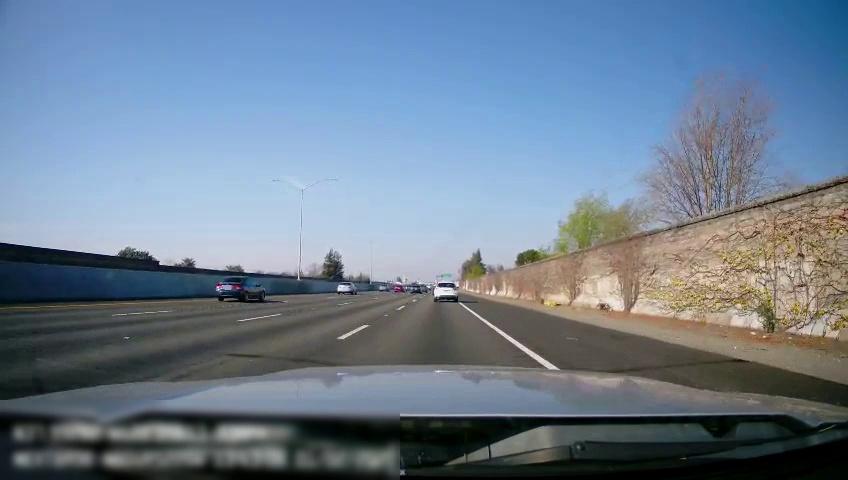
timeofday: Day
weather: Sunny
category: Drivable Space
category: Vehicles | SUV
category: Vehicles | Car
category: Vehicles | Car
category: Vehicles | Car
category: Vehicles | Car
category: Vehicles | Car
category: Lanes | Current Lane
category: Lanes | Current Lane
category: Lanes | Alternate Lane
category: Lanes | Alternate Lane
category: Lanes | Alternate Lane